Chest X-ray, PA view. Patient: 63 years old, sex M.
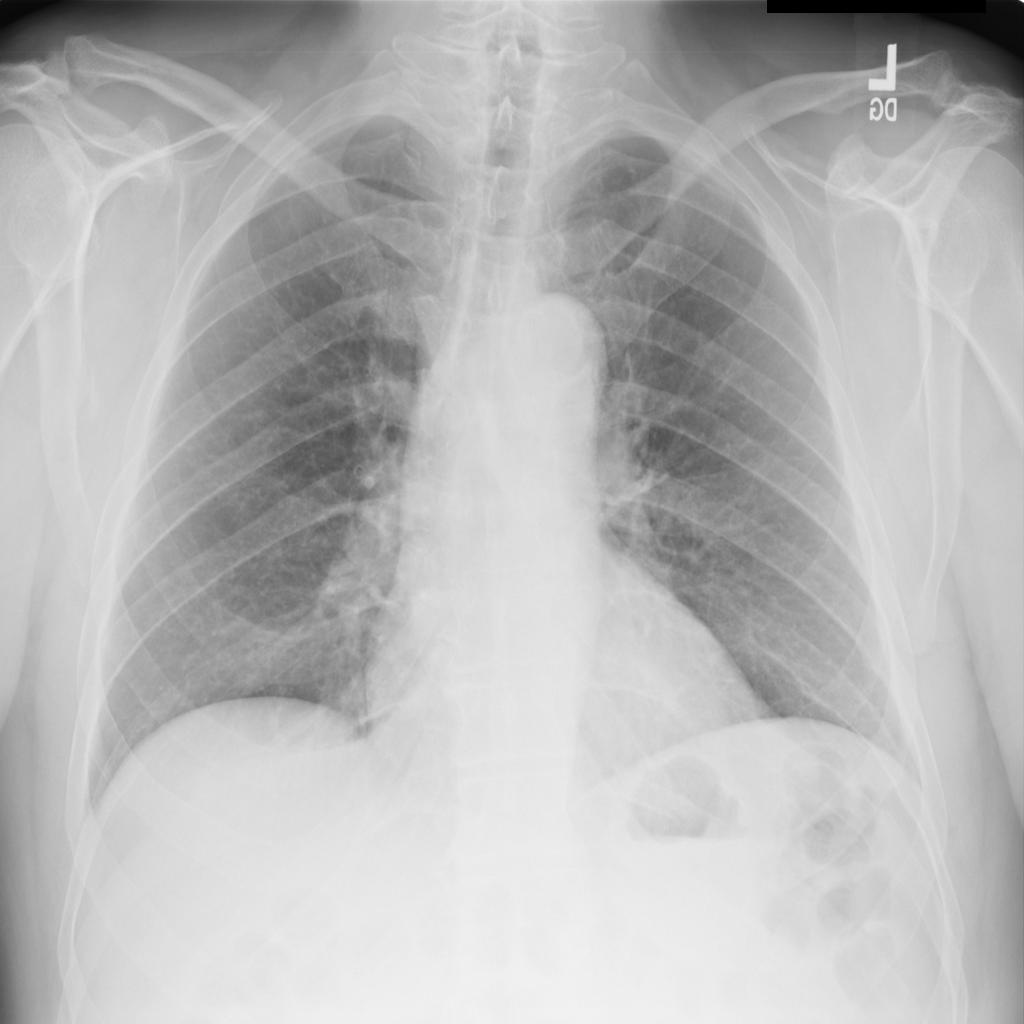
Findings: No Finding